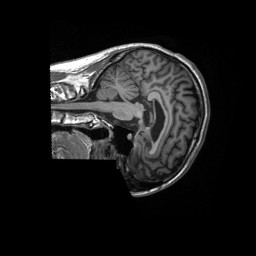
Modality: T1w
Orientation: sagittal
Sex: male
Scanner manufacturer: siemens
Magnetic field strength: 3 T
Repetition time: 2.3 s
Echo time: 0.00226 s